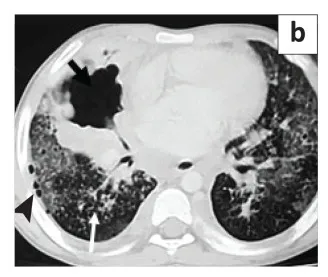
Axial CT performed 2 months prior, (a, b) showed cavitation in the right middle lobe (black arrow) with ground glass opacities in both lungs, a few tiny cysts in the right lung (arrowhead) and multiple bilateral nodules (white arrow).
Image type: radiology (ct)